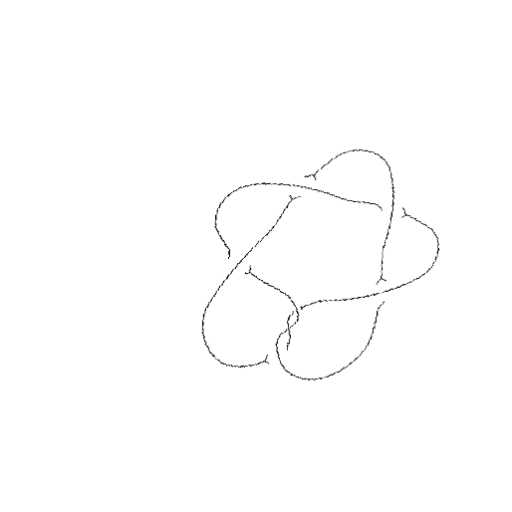
Crossing number: 7